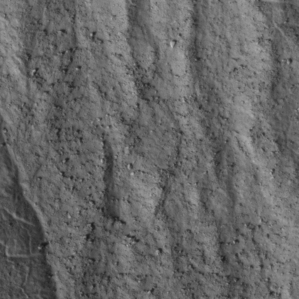
Label: non_frost